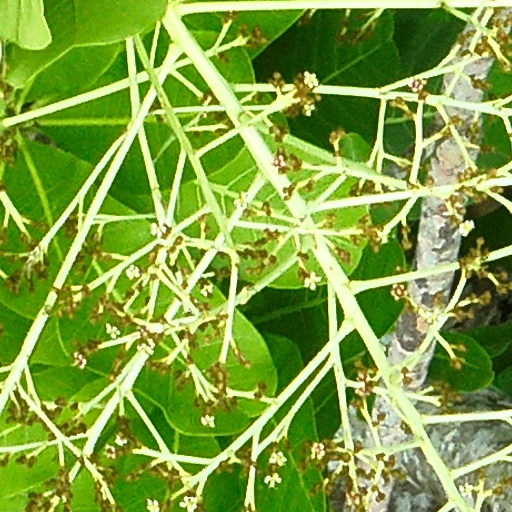
Species: Anacardium excelsum
GBIF accepted scientific name: Anacardium excelsum
Crown area (m\u00b2): 158.888